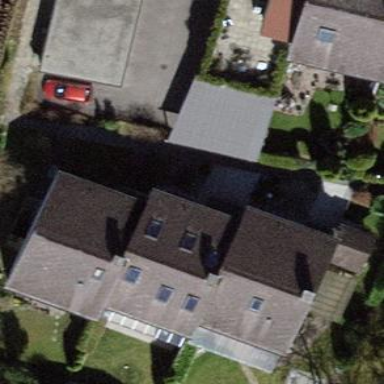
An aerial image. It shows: Terrace building.